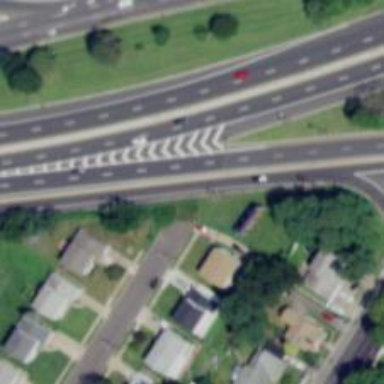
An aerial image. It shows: Trunk link highway.